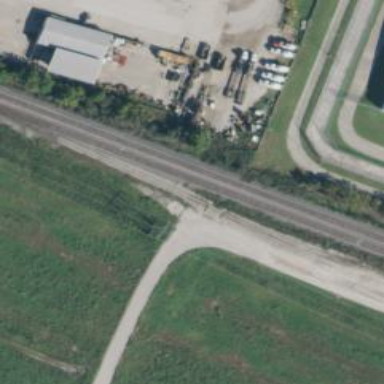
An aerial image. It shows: Railway siding for service.